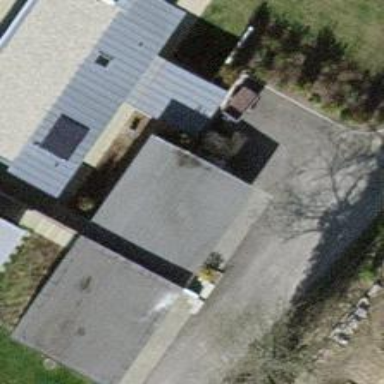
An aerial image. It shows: Carport structure.